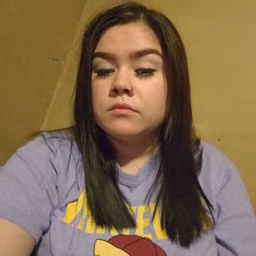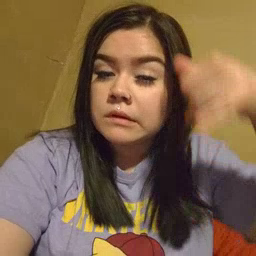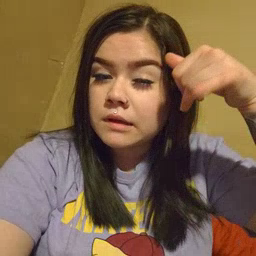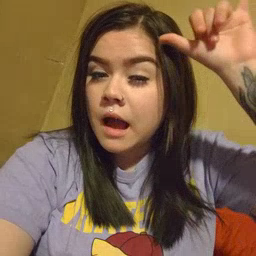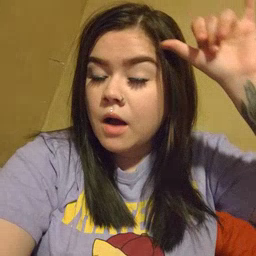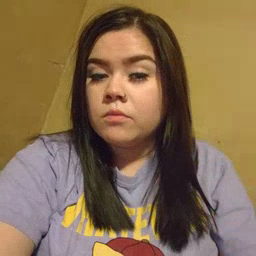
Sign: cow